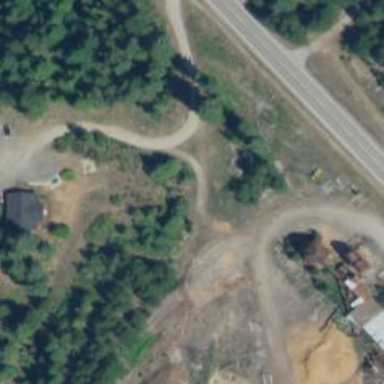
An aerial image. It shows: Driveway.